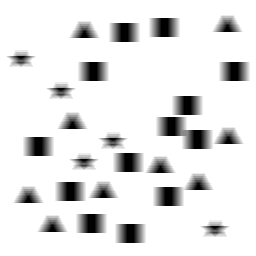
Squares: 13
Triangles: 9
Stars: 5
Total shapes: 27